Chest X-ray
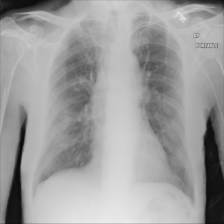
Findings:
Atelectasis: negative
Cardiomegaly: negative
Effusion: negative
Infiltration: negative
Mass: negative
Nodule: negative
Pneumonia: negative
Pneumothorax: negative
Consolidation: negative
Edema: negative
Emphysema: negative
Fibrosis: negative
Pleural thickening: negative
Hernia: negative